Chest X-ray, PA view. Patient: 48 years old, sex F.
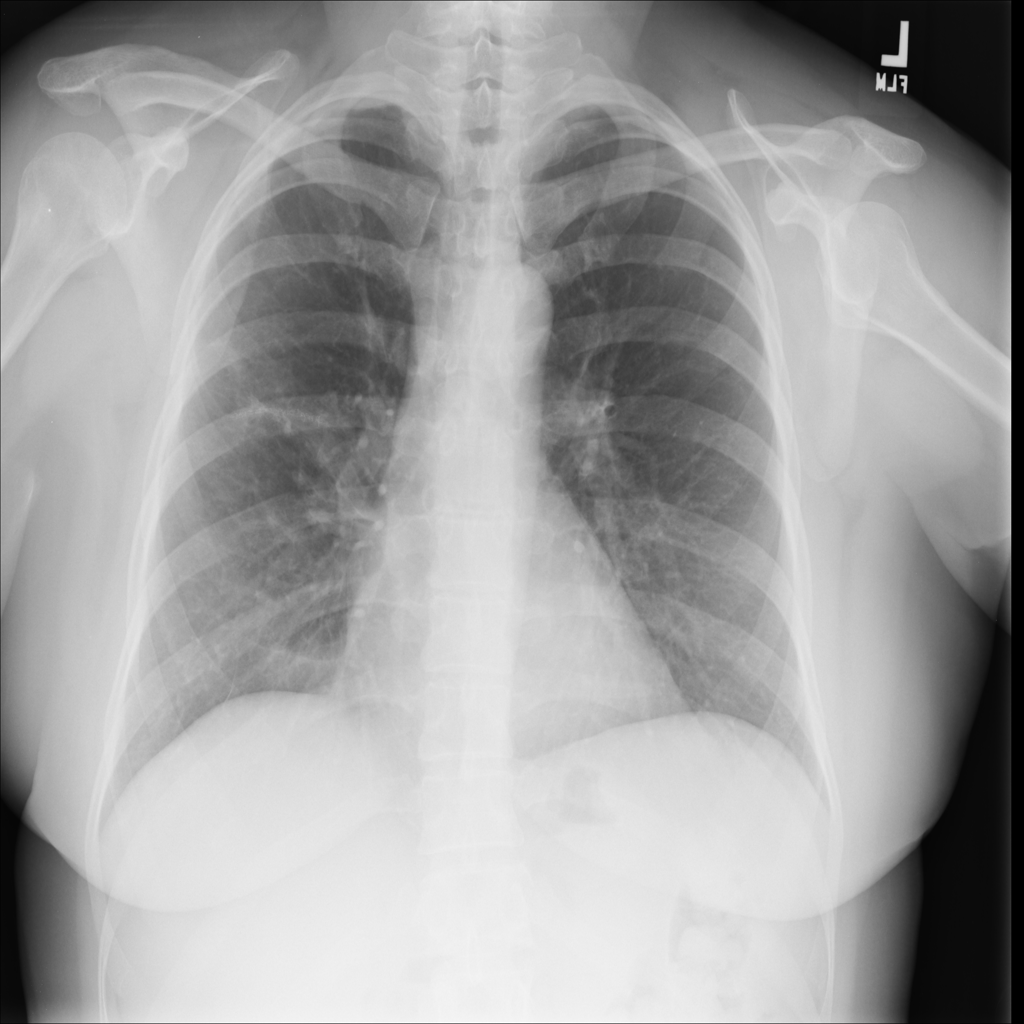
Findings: No Finding